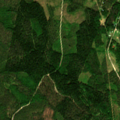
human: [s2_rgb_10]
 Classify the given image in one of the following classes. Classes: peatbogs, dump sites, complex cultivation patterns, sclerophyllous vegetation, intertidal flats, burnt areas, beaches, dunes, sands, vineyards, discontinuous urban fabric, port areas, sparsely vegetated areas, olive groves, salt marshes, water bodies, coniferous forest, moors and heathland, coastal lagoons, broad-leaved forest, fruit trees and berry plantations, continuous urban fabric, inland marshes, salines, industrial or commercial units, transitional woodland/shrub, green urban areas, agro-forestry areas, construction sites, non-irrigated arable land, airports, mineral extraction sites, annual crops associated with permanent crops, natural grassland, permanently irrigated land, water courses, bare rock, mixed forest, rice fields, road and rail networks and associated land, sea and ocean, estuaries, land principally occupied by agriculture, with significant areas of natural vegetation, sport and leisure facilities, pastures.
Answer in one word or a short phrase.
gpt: coniferous forest, mixed forest, transitional woodland/shrub